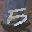
Label: 5